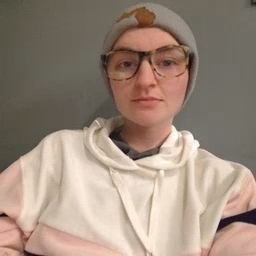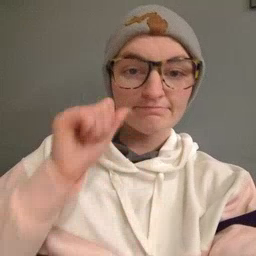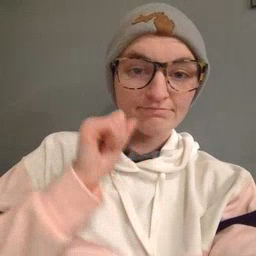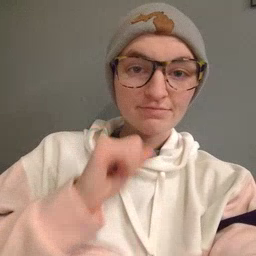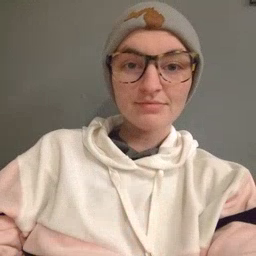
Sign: aunt